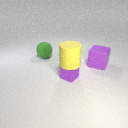
small purple metal cube in front of large green rubber sphere